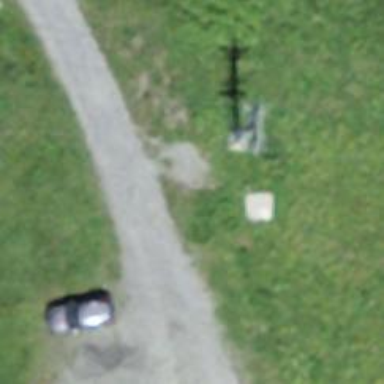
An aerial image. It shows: Pylon used for aerialway.